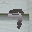
Label: 9